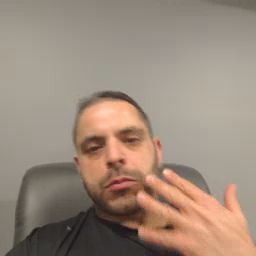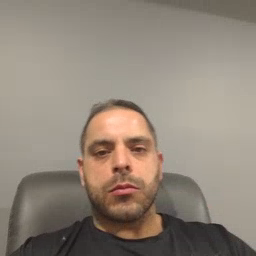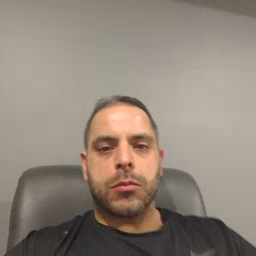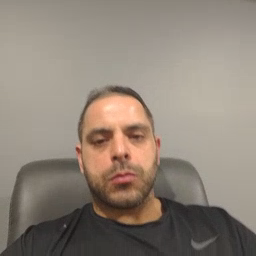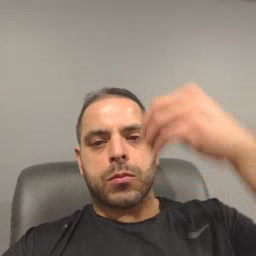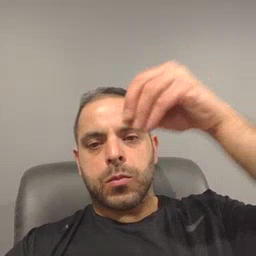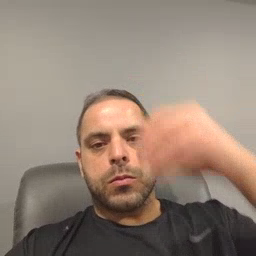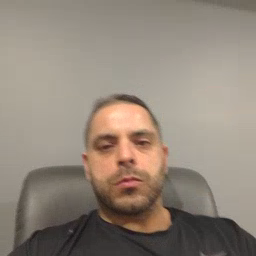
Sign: store